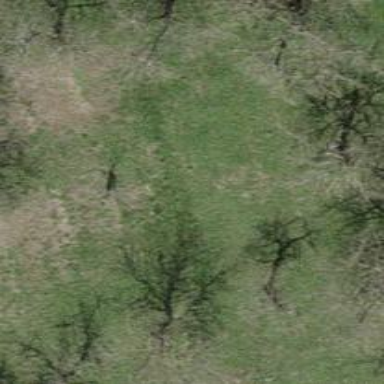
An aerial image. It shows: Single tag "natural: tree."